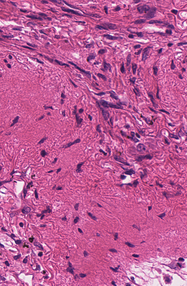
Tumor epithelial tissue: no
Tumor-associated stroma tissue: yes
Normal tissue: no